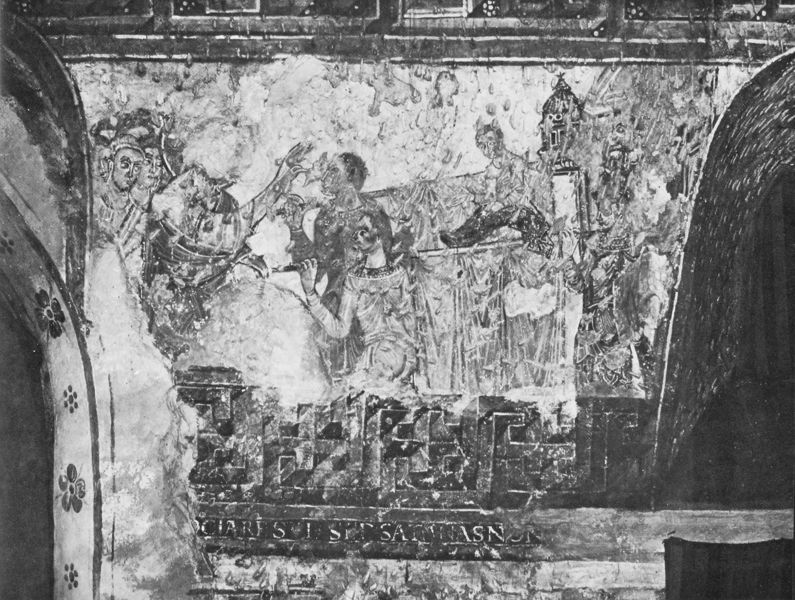
Titel: Sylvesterkapelle zu Goldbach
Standort: Überlingen, Sylvesterkapelle zu Goldbach (EU - D - BW)
Schlagwörter: hand, mann, weiß, menschen, stadt, blume, blumen, männer, schwarz, blüten, tuch, malerei, muster, ornament, alt, gesichter, architektur, arm, rahmen, kirche, haare, kind, personen, gotik, turm, schrift, bogen, trage, mauer, figuren, rundbogen, kuppel, wandgemälde, wandmalerei, foto, text, knien, rom, flecken, christus, jesus, kranker, segnen, segnung, zerstört, fresko, jünger, heilung, ägypten, latein, fehler, flecke, konig, beschädigt, chrift, bare, segensgeste, gleichnis, verwittert, secco, seccomalerei, tinto